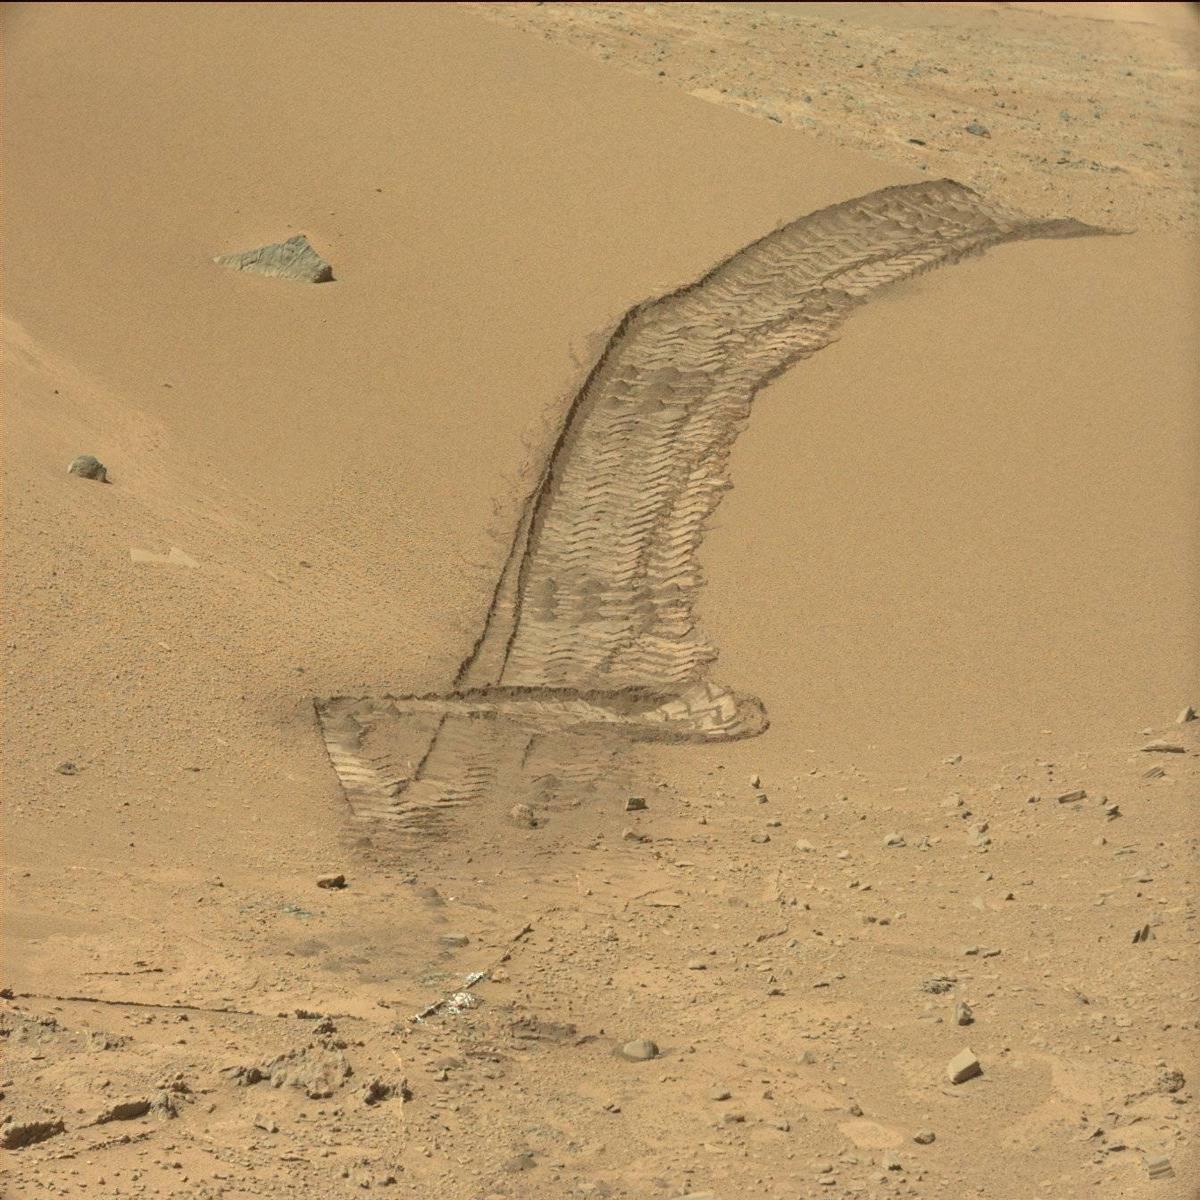
Terrain classes present: Bedrock, Rock, Sand / Soil, Track